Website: lowes
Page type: customer-info-address
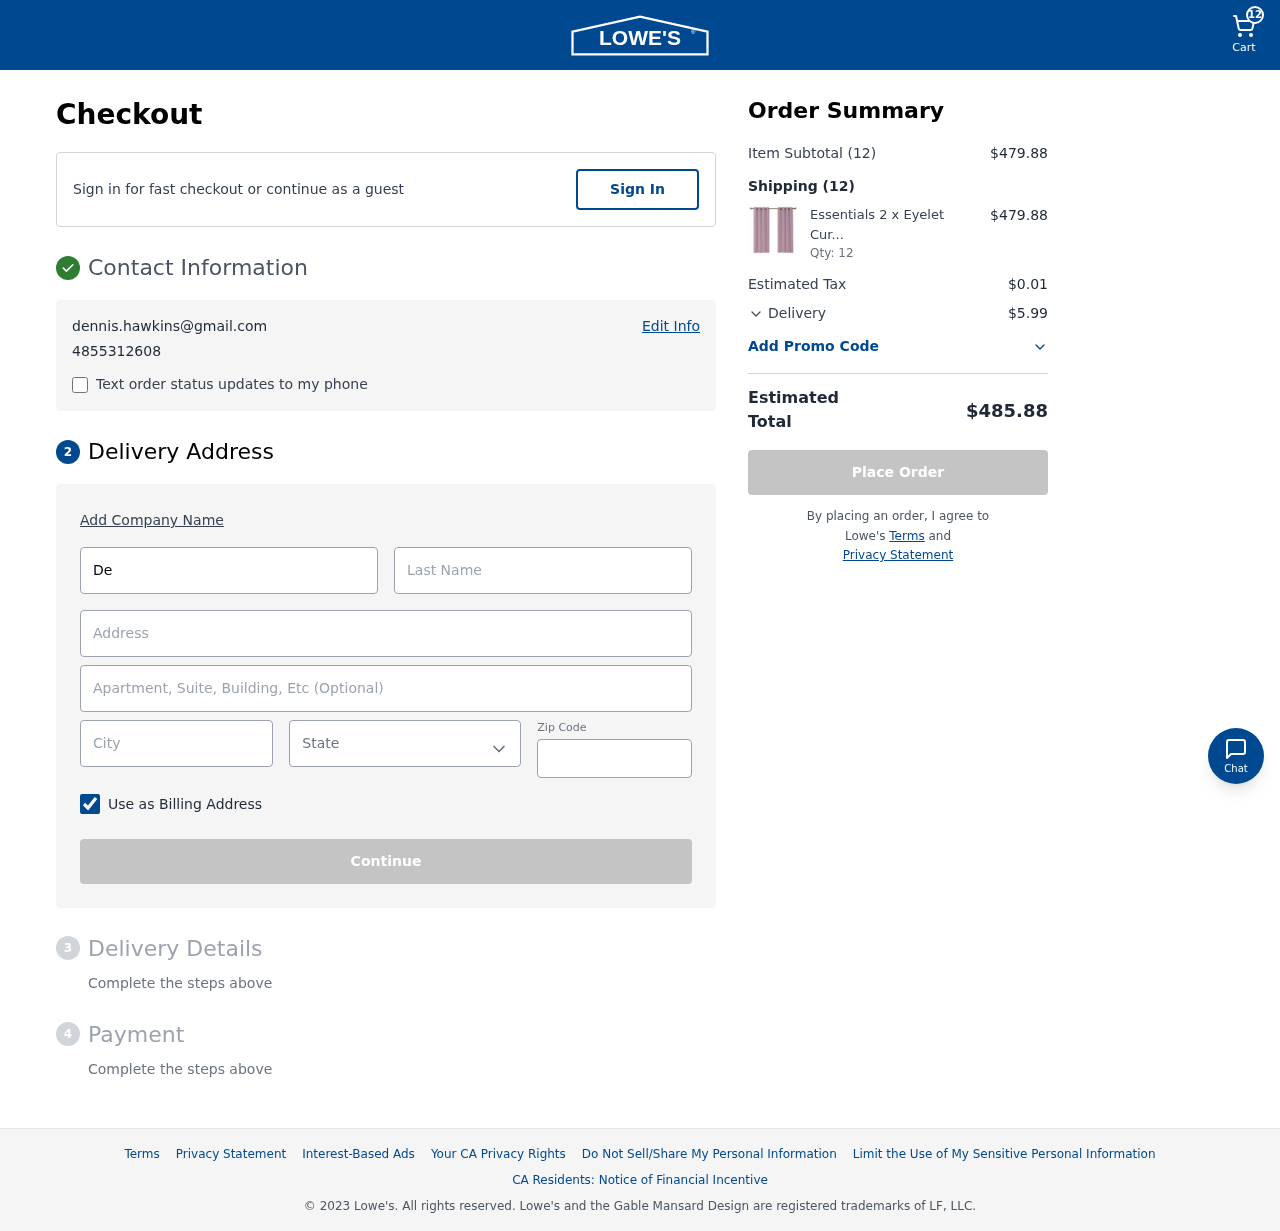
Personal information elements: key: PII_CITY
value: West Davidborough
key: PII_EMAIL
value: dennis.hawkins@gmail.com
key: PII_FIRSTNAME
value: Dennis
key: PII_LASTNAME
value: Hawkins
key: PII_PHONE
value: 4855312608
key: PII_POSTCODE
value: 98538
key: PII_STATE
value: MH
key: PII_STREET
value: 2702 Morris Stravenue Apt. 969
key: PII_STREET2
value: Apt. 165
Product elements: key: PRODUCT1_NAME
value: Essentials 2 x Eyelet Curtains
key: PRODUCT1_QUANTITY
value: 12
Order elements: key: ORDER_NUM_ITEMS
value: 12
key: ORDER_SUBTOTAL
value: $479.88
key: ORDER_NUM_ITEMS2
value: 12
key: ORDER_SUBTOTAL2
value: $479.88
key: ORDER_TAX
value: $0.01
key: ORDER_SHIPPING_COST
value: $5.99
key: ORDER_TOTAL
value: $485.88